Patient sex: F
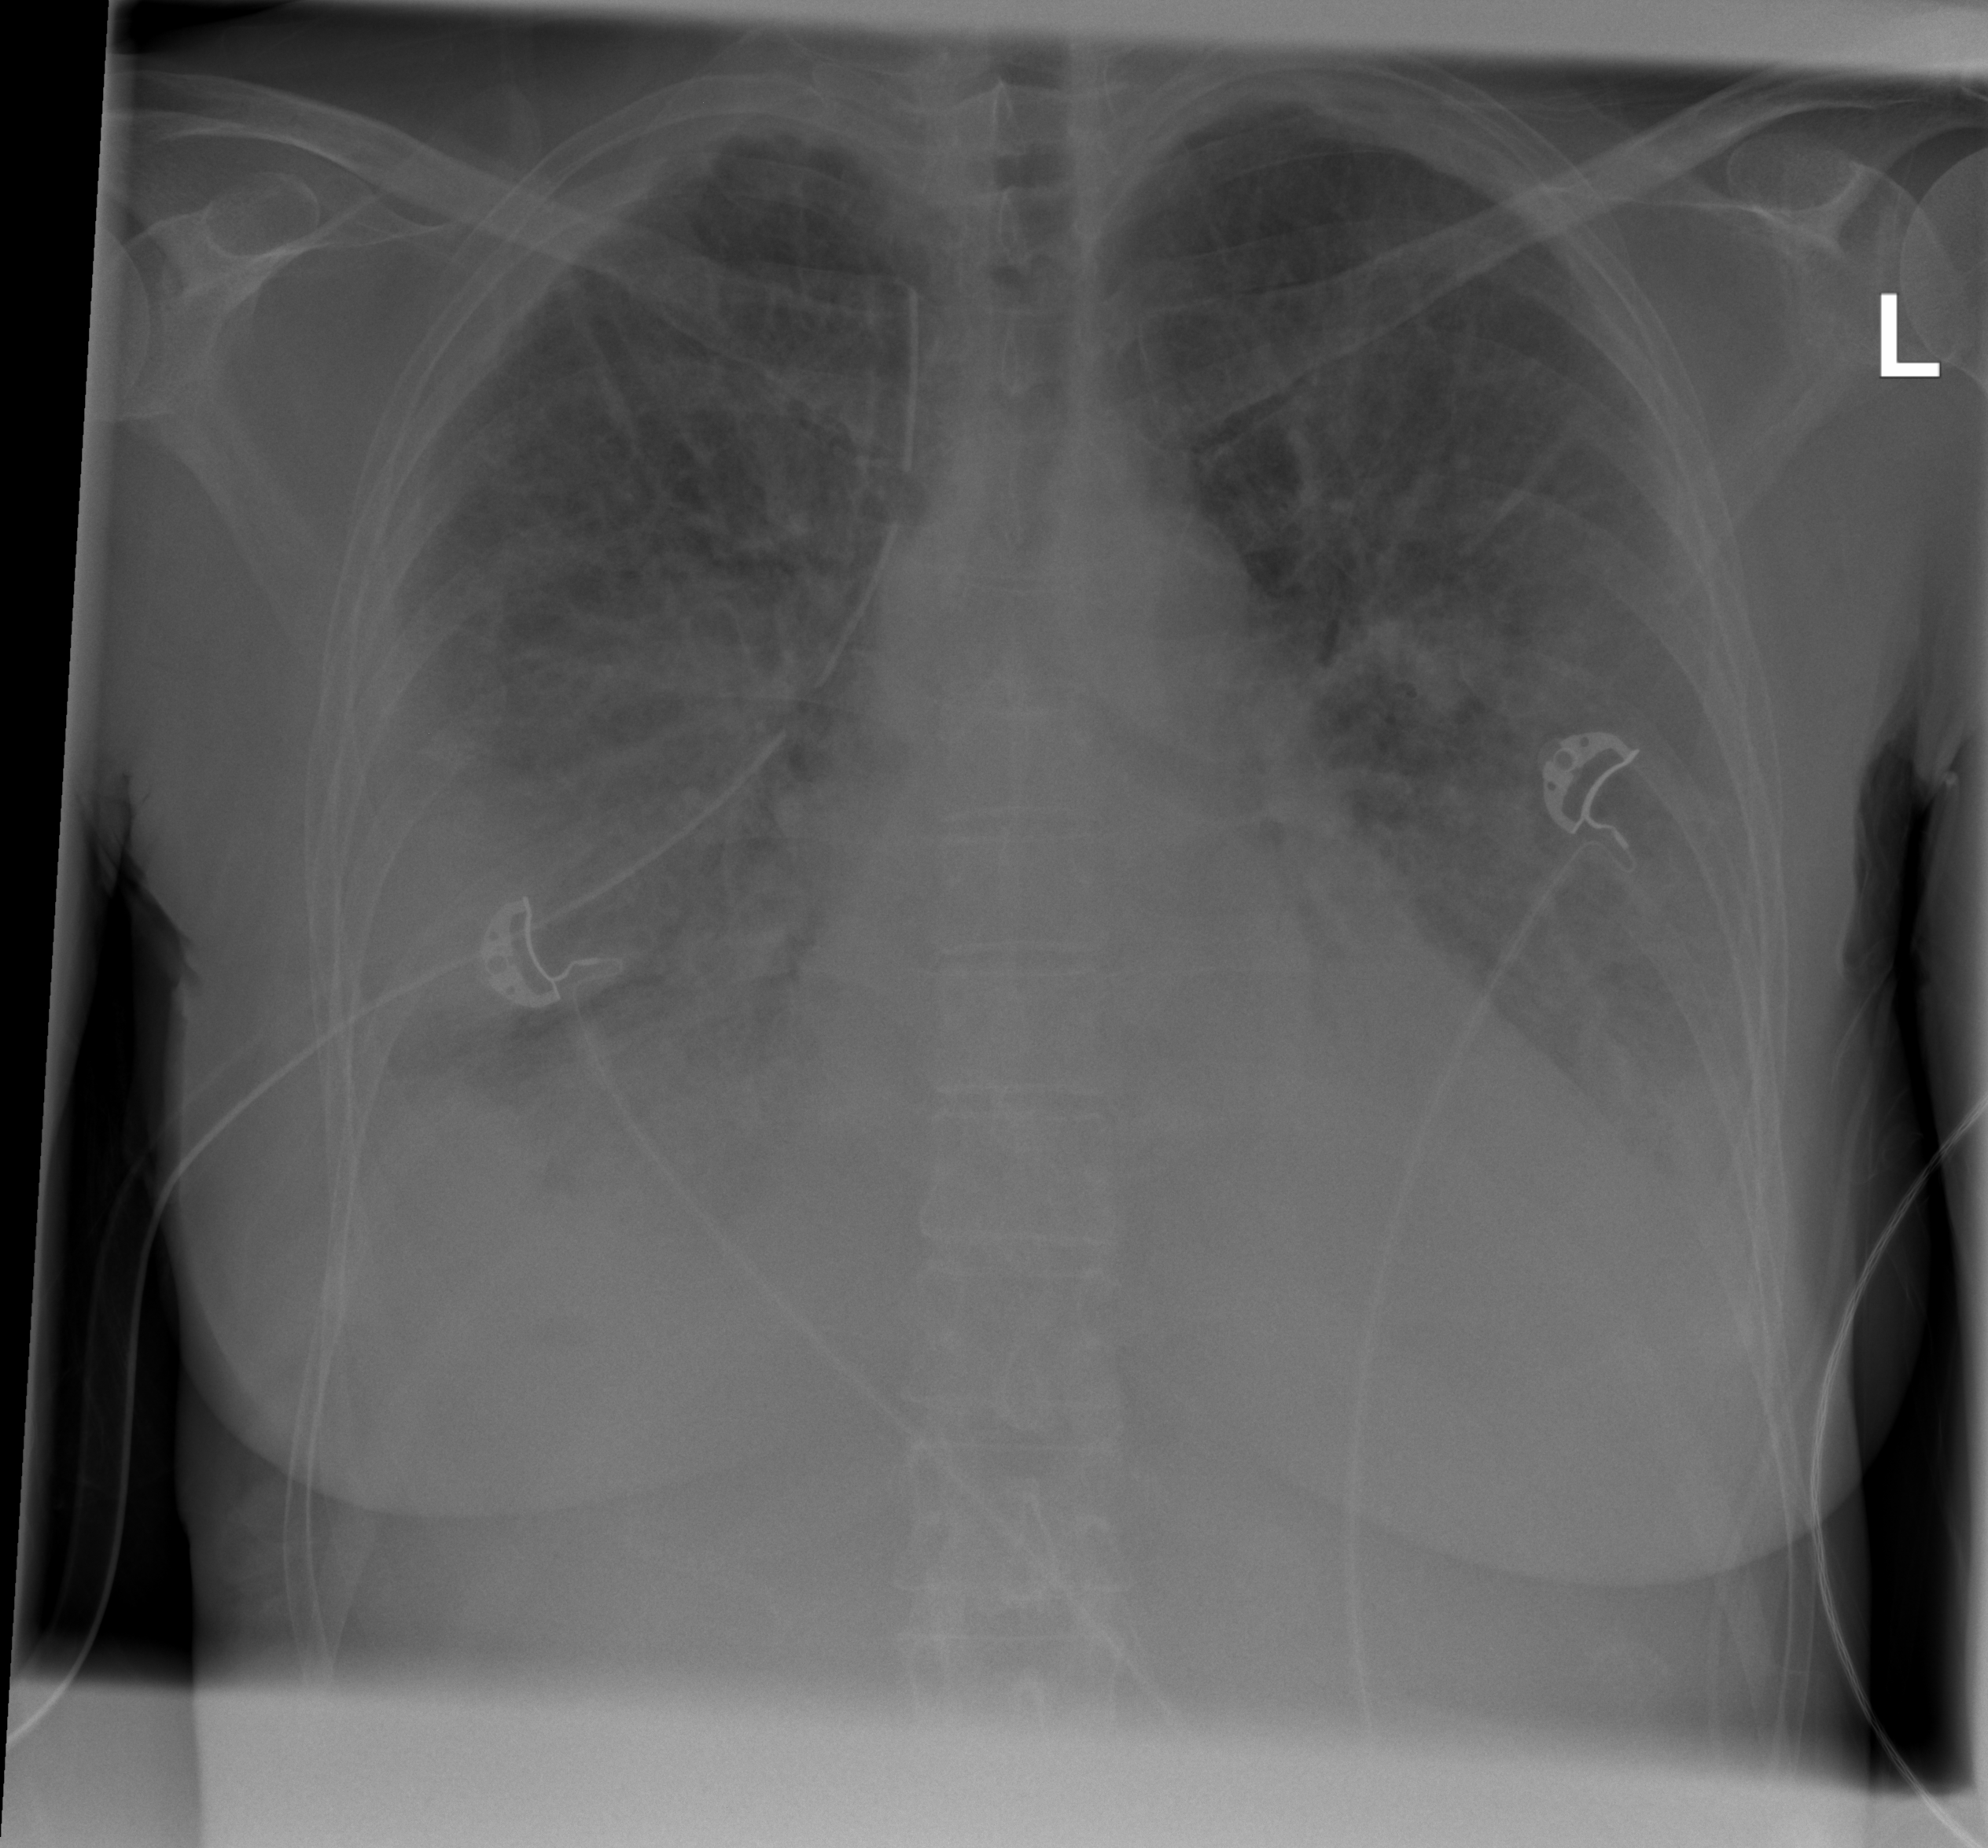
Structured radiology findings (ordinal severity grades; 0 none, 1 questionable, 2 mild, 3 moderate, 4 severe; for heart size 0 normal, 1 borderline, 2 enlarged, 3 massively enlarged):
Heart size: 2
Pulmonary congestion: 2
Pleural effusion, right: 3
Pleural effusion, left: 3
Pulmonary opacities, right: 2
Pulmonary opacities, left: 2
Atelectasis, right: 3
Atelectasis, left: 2